【题型】解答题　【知识点】解析几何　【难度】medium
在直角坐标系$xOy$中，曲线$C$的方程为$\frac{x^2}{6}+\frac{y^2}{2}=1$，直线$l$过定点$(1,1)$，且倾斜角为$\theta$。

(1) 写出直线$l$的参数方程；

(2) 令$\theta=\frac{\pi}{4}$，$\theta=\frac{3\pi}{4}$时直线$l$与曲线$C$分别交于$A$，$B$和$C$，$D$四点，求由$A$，$B$，$C$，$D$为四个顶点的四边形的面积。

\vspace{1em}
【解答】
【答案】
(1) $\begin{cases}
x = 1 + t\cos\theta \\
y = 1 + t\sin\theta
\end{cases}$（$t$为参数）；
(2) $3\sqrt{2}$

\vspace{1em}

【知识点】求椭圆中的弦长、椭圆中三角形（四边形）的面积、直线的参数方程

\vspace{1em}

【分析】
（1）直接由已知写出直线$l$的参数方程；
（2）分别写出两直线方程，分别与椭圆方程联立，求得$|AB|$与$|CD|$，再由三角形面积公式求解。

\vspace{1em}

【详解】
（1）∵直线$l$过定点$(1,1)$，且倾斜角为$\theta$，
∴直线$l$的参数方程为
\[
\begin{cases}
x = 1 + t\cos\theta \\
y = 1 + t\sin\theta
\end{cases} \quad (t \text{ 为参数})
\]

（2）当$\theta=\frac{\pi}{4}$时，直线过$(1,1)$，且斜率为$1$，
直线方程为$y - 1 = 1 \times (x - 1)$，即$y = x$；

当$\theta=\frac{3\pi}{4}$时，直线过$(1,1)$，且斜率为$-1$，
直线方程为$y - 1 = -1 \times (x - 1)$，即$y = -x + 2$。

联立
\[
\begin{cases}
y = x \\
\frac{x^2}{6} + \frac{y^2}{2} = 1
\end{cases}
\]
得$A\left(\frac{\sqrt{6}}{2},\frac{\sqrt{6}}{2}\right)$，$B\left(-\frac{\sqrt{6}}{2},-\frac{\sqrt{6}}{2}\right)$，
则
\[
|AB| = \sqrt{\left(\frac{\sqrt{6}}{2} + \frac{\sqrt{6}}{2}\right)^2 + \left(\frac{\sqrt{6}}{2} + \frac{\sqrt{6}}{2}\right)^2} = 2\sqrt{3}
\]

联立
\[
\begin{cases}
y = -x + 2 \\
\frac{x^2}{6} + \frac{y^2}{2} = 1
\end{cases}
\]
得$2x^2 - 6x + 3 = 0$，
设$C(x_1,y_1)$，$D(x_2,y_2)$，则$x_1 + x_2 = 3$，$x_1x_2 = \frac{3}{2}$，
\[
\therefore |CD| = \sqrt{2} \cdot \sqrt{(x_1 + x_2)^2 - 4x_1x_2} = \sqrt{2} \cdot \sqrt{9 - 4 \times \frac{3}{2}} = \sqrt{6}
\]
又$AB \perp CD$，
∴由$A$，$B$，$C$，$D$为四个顶点的四边形的面积为
\[
S = \frac{1}{2}|AB| \cdot |CD| = \frac{1}{2} \times 2\sqrt{3} \times \sqrt{6} = 3\sqrt{2}
\]

\vspace{1em}

【点睛】方法点睛：利用韦达定理法解决直线与圆锥曲线相交问题的基本步骤如下：
（1）设直线方程，设交点坐标为$(x_1,y_1),(x_2,y_2)$；
（2）联立直线与圆锥曲线的方程，得到关于$x$（或$y$）的一元二次方程，注意$\Delta$的判断；
（3）列出韦达定理；
（4）将所求问题或题中的关系转化为$x_1+x_2$、$x_1x_2$（或$y_1+y_2$、$y_1y_2$）的形式；
（5）代入韦达定理求解。

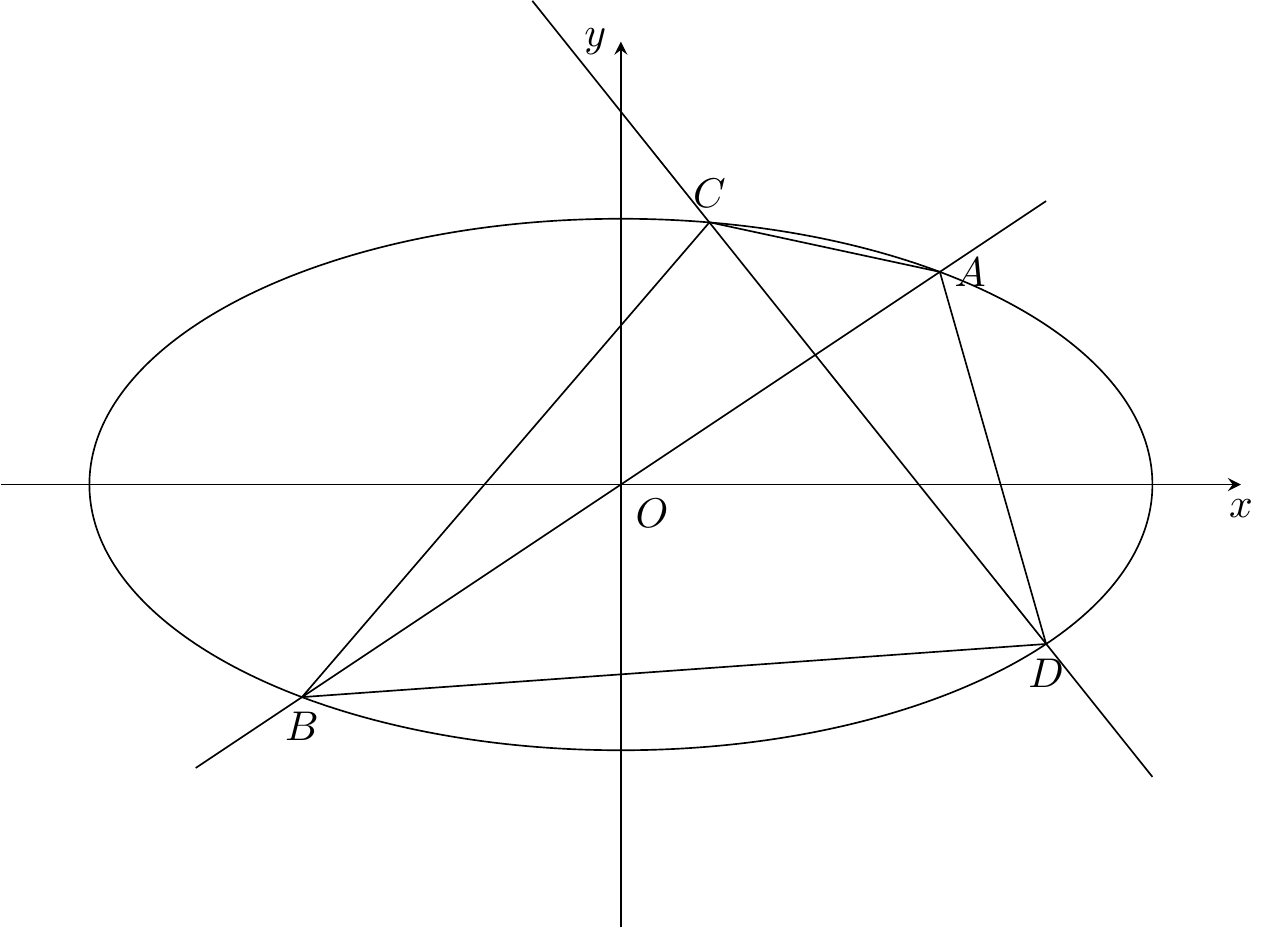